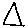
Label: triangle